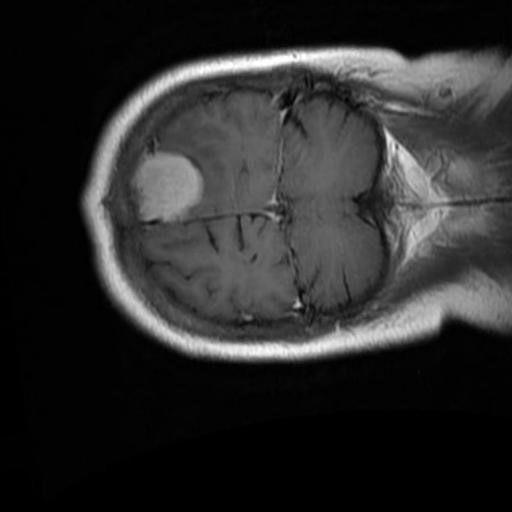
Label: brain_menin